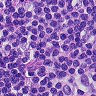
Metastatic tissue present: no